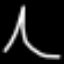
Label: The Eiffel Tower